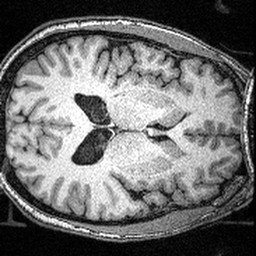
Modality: T1w
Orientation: axial
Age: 49
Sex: male
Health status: healthy
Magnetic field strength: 3 T
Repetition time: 2.53 s
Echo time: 0.0035 s